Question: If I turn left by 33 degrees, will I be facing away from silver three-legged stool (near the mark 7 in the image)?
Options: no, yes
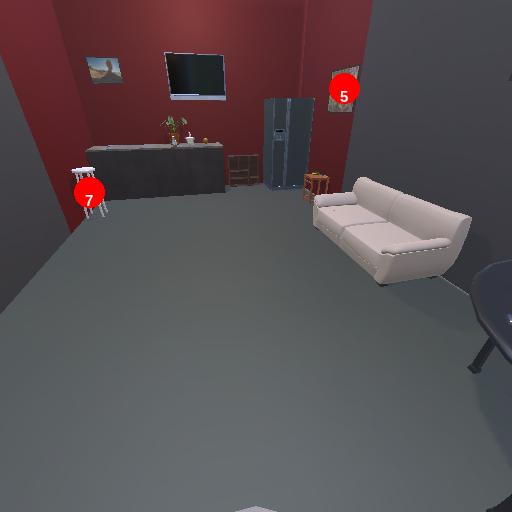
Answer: no